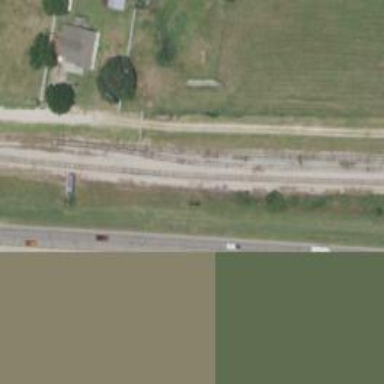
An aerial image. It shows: Disused railway siding.